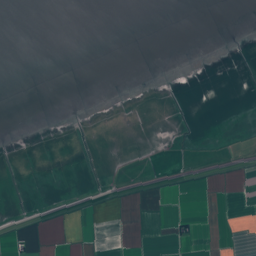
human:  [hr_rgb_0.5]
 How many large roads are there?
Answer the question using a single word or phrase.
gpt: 0

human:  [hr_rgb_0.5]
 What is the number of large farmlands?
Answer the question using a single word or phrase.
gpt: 32

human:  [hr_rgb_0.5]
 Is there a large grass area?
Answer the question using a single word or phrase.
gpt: yes

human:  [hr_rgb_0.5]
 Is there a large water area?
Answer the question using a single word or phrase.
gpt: yes

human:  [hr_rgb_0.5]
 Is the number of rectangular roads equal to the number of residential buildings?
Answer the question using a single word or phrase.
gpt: no

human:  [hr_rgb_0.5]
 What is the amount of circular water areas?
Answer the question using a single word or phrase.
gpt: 0

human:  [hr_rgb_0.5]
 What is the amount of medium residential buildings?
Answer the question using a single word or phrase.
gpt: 1

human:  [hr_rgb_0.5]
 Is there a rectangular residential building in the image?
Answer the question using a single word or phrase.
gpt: yes

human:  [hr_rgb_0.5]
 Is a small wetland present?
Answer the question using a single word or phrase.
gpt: yes

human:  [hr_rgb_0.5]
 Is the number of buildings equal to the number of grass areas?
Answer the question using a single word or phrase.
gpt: no

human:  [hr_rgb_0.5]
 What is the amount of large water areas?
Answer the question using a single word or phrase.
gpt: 2

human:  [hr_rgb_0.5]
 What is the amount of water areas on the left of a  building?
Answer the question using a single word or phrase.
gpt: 1

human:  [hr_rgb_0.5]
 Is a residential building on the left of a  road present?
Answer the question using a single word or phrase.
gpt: yes

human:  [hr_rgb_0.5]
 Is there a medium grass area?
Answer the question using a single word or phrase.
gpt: yes

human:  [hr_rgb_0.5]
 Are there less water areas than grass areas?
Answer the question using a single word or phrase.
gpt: yes

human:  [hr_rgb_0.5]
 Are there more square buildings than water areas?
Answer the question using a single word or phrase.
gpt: no

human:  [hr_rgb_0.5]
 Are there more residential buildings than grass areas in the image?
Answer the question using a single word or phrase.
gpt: no

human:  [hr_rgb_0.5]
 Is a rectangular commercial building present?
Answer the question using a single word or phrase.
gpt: no

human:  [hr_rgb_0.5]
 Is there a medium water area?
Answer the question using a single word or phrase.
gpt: yes

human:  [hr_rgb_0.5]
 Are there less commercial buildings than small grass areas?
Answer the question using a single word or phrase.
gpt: yes

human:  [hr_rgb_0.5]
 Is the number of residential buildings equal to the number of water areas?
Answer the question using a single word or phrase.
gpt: yes

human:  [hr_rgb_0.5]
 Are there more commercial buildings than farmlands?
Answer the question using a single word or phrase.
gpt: no

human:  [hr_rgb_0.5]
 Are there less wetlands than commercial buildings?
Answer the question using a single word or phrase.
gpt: no

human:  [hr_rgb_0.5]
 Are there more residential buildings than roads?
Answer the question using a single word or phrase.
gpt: no

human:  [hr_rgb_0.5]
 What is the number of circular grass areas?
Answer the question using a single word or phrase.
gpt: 0

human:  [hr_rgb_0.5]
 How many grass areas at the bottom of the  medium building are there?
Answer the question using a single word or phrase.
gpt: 1

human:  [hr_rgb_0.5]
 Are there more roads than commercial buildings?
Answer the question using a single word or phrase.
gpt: yes

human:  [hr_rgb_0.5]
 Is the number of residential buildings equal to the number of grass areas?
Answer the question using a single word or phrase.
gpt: no

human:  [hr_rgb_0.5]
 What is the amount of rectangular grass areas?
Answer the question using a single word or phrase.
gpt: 3

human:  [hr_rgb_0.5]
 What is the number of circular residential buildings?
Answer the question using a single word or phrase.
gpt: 0

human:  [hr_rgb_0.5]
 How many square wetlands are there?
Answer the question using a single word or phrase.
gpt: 0

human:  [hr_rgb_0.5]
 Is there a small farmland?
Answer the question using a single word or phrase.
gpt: no

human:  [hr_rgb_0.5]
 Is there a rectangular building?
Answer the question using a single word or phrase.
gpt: yes

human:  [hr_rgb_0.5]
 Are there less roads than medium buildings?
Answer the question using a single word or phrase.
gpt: no

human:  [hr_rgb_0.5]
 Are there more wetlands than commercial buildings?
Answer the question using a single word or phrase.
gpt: yes

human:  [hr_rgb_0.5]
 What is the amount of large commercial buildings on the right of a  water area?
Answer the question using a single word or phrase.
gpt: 0

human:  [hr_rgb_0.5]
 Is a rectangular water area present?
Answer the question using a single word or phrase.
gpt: yes